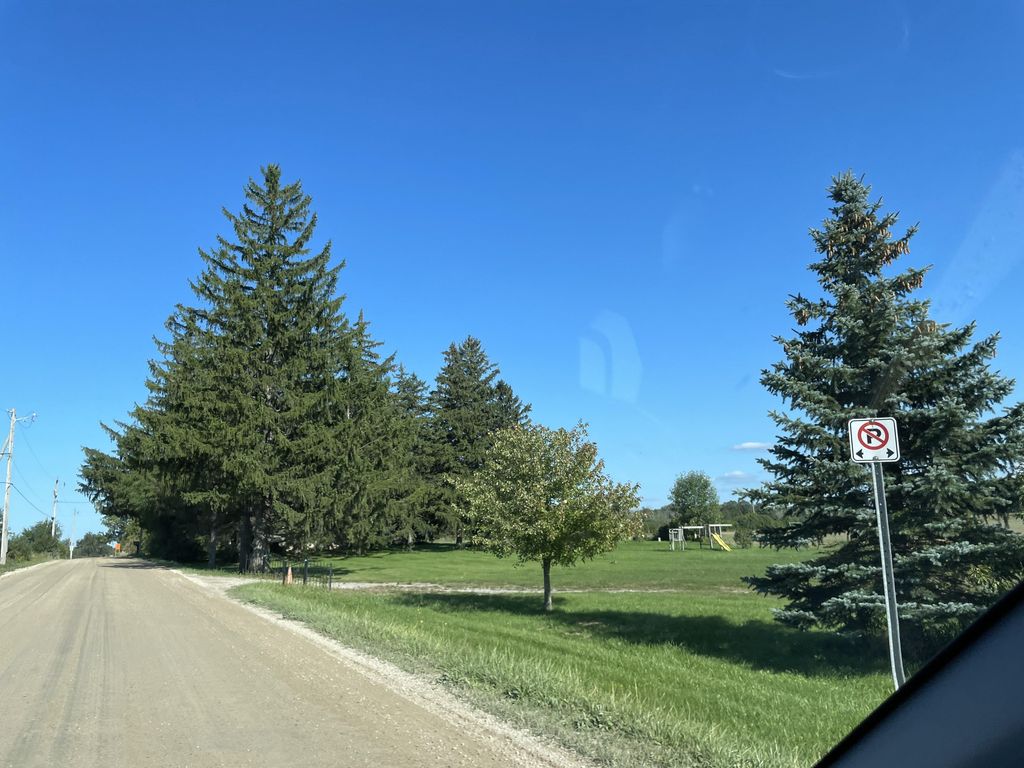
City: kitchener-waterloo